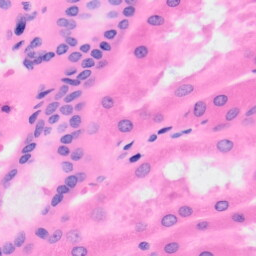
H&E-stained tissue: Kidney